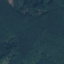
Land use / land cover class: Forest